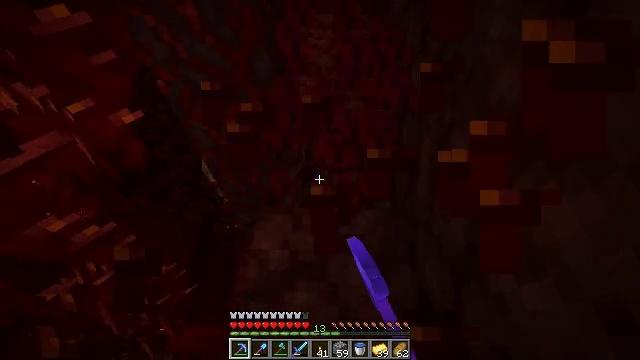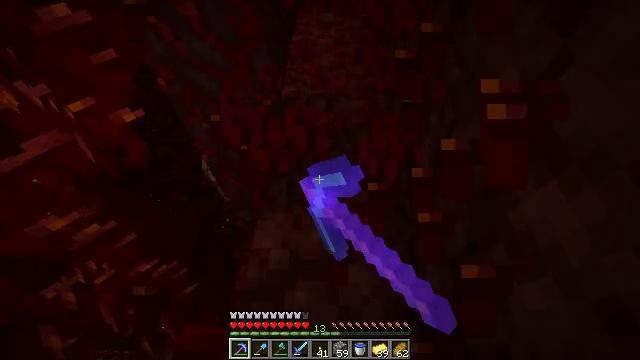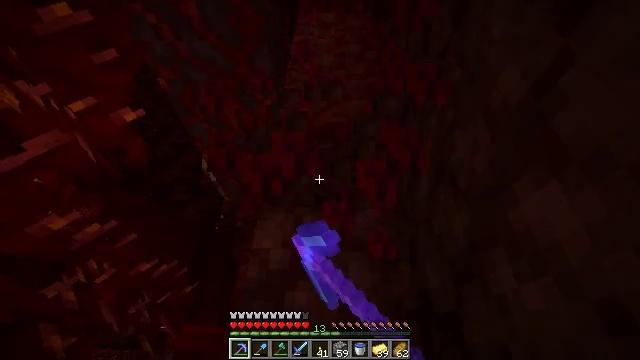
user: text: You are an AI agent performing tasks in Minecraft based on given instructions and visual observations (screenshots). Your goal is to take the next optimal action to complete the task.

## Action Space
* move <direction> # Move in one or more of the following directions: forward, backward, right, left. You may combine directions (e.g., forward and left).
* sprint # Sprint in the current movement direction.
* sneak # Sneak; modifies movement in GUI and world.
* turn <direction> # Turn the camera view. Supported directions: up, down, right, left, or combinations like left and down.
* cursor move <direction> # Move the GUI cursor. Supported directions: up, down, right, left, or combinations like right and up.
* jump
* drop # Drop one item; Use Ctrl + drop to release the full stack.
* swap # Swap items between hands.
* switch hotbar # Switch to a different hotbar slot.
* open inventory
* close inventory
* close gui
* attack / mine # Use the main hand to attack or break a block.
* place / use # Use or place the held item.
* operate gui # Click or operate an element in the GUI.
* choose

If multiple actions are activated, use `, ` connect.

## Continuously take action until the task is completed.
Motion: motion action
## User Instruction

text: Attack the ground to get crimson roots.
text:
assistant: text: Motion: attack / mine
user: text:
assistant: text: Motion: attack / mine
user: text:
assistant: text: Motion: attack / mine